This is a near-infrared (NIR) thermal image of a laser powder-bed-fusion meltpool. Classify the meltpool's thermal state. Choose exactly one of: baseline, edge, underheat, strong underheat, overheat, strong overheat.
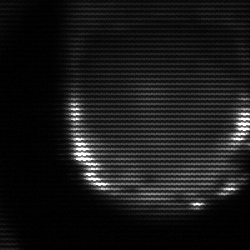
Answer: edge